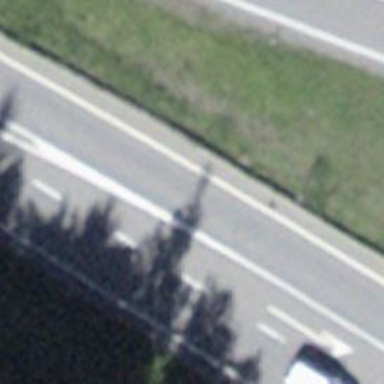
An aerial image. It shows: Primary road with asphalt surface.